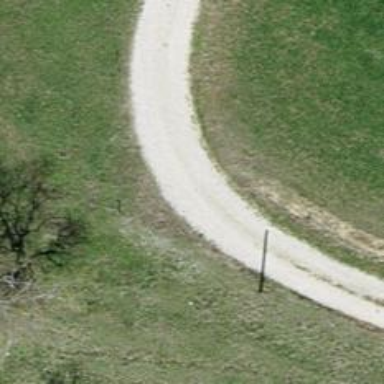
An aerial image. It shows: Gravel track of grade3 type.